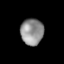
Tissue: lung
Cell type: Fibroblasts
Senescence score: 0.5741
Nuclear area (px): 592
Mean DAPI intensity: 144.041